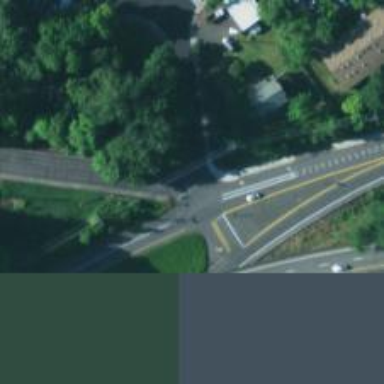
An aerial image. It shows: Asphalt path with unmarked crossing. The path intersects with another path.